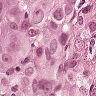
Metastatic tissue present: yes